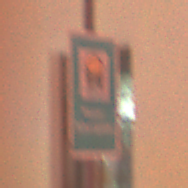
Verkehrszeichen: Wasserschutzgebiet
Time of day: Night
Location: Outdoor (Urban)
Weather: Overcast
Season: Winter
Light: Artificial